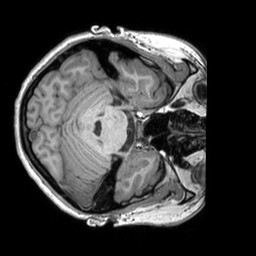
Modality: T1w
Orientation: axial
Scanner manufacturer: siemens
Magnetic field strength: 3 T
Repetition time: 2.53 s
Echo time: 0.00298 s